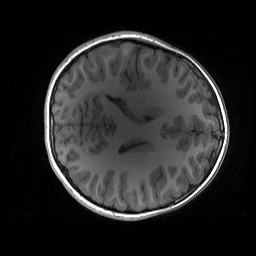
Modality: T1w
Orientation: axial
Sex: female
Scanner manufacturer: siemens
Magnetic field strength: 3 T
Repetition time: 1.9 s
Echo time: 0.00243 s